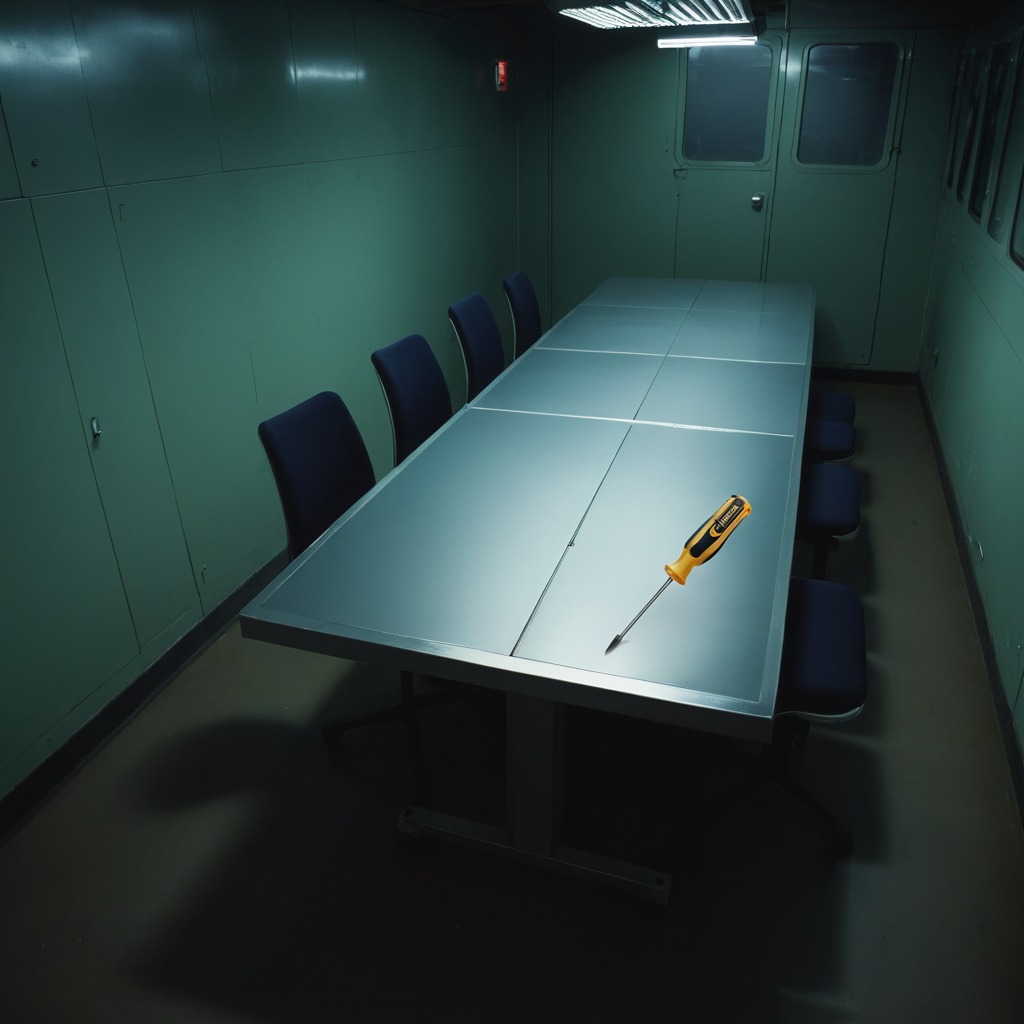
A screwdriver is lying on a clean empty table in a railway signal maintenance room lit by harsh overhead fluorescents photorealistic surface textures crisp shadows high dynamic range